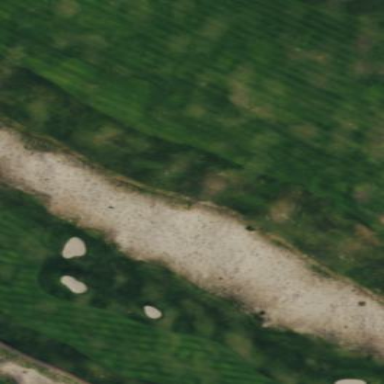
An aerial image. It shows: Scenic golf fairway.